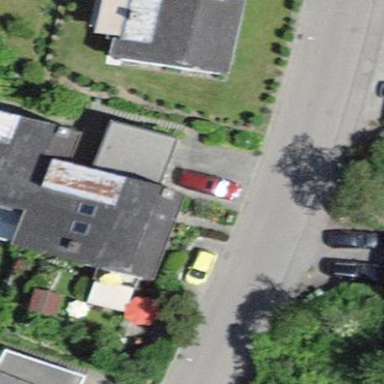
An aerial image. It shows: Simple and straightforward house.